Question: I am using the OpenWeather API. I saved it in '$jsonobj', but don't know how to access weather details. I don't know how '[]' and '{}' differs and what they actually mean.
My code is here:
'''
<?php
$name_of_city = "mathura";
$request = 'http://api.openweathermap.org/data/2.5/weather?APPID=my_key&q='.$name_of_city;
$response = file_get_contents($request);
$jsonobj = json_decode($response,true);
print_r($jsonobj);
?>
'''

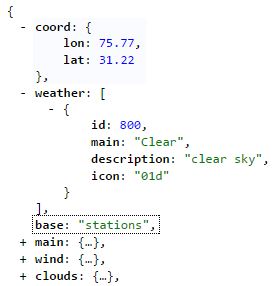
Answer: When you do
'json_decode($response,true);'
It converts the json to array so you can access it like below:
'''
$name_of_city = "mathura";
$request = 'http://api.openweathermap.org/data/2.5/weather?APPID=my_key&q='.$name_of_city;
$response = file_get_contents($request);
$jsonobj = json_decode($response,true);
foreach($jsonobj['weather'] as $weather){
echo $weather['main'] .":". $weather['description'];//Clear:clear sky
}
'''